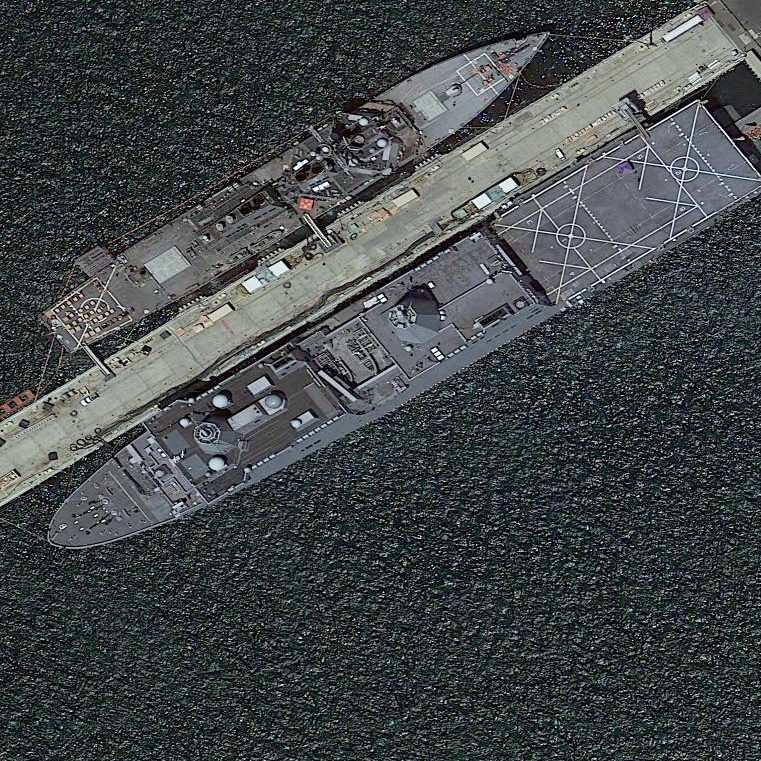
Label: combat